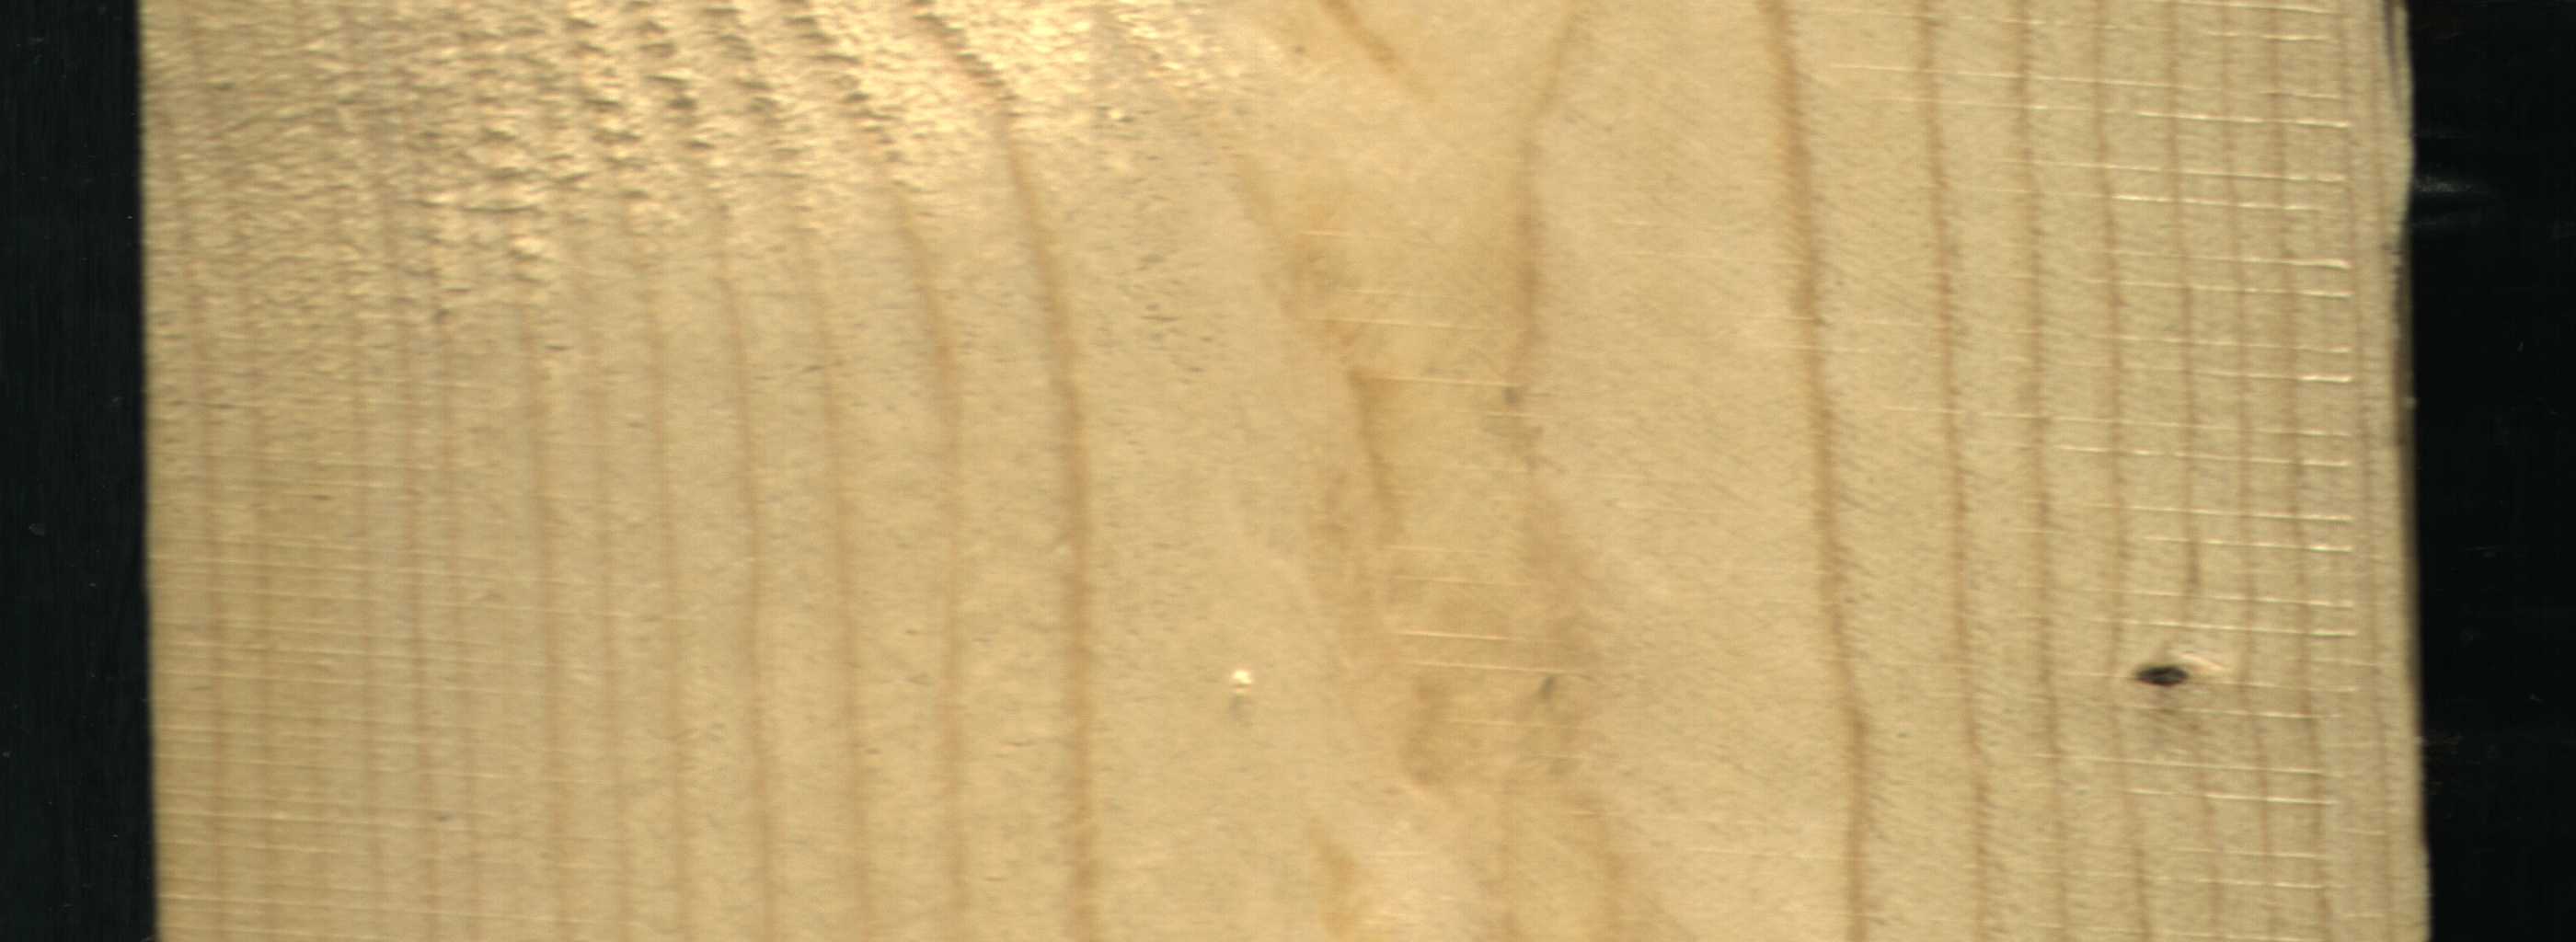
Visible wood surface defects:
Dead_Knot